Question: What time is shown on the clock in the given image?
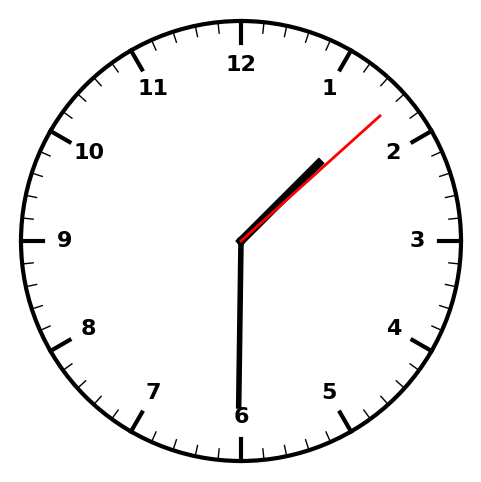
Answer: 01:30:08